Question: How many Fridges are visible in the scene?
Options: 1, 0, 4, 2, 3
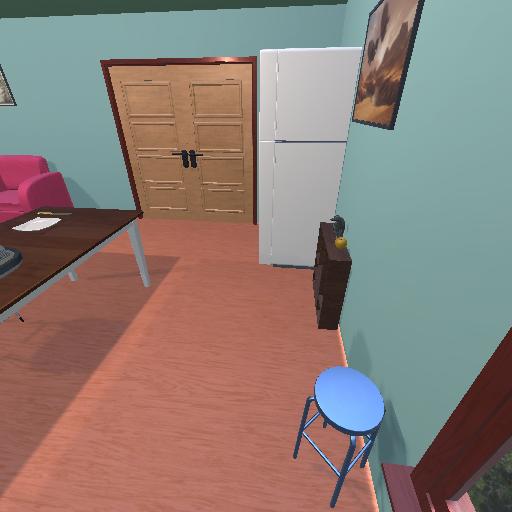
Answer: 1